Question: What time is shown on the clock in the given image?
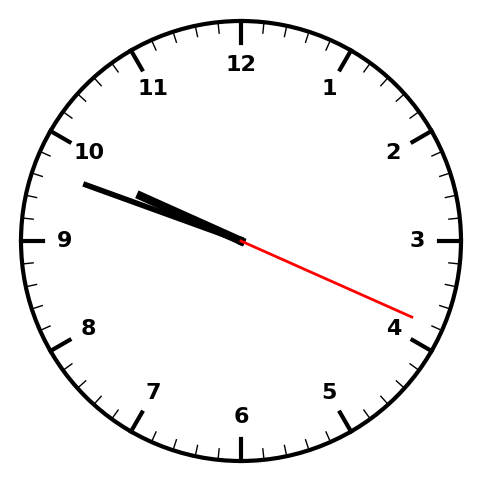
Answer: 09:48:19